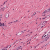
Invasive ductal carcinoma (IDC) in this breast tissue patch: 0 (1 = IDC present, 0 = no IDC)